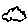
Label: cloud